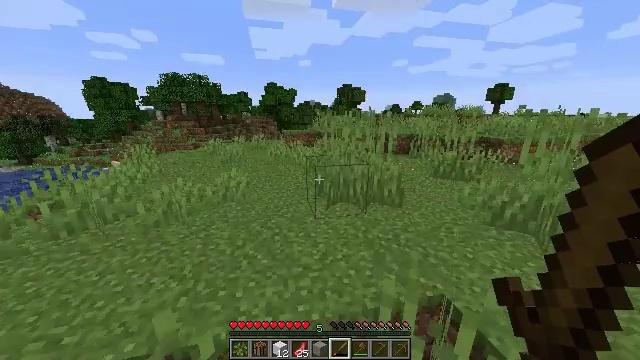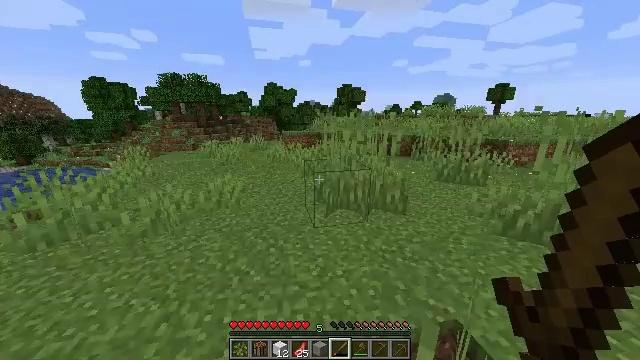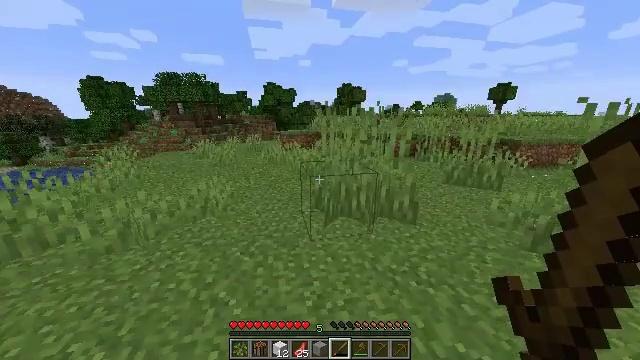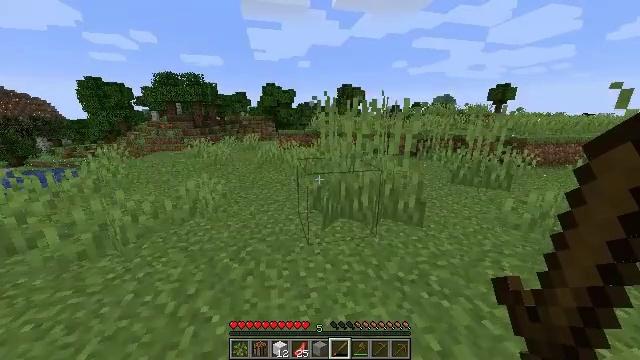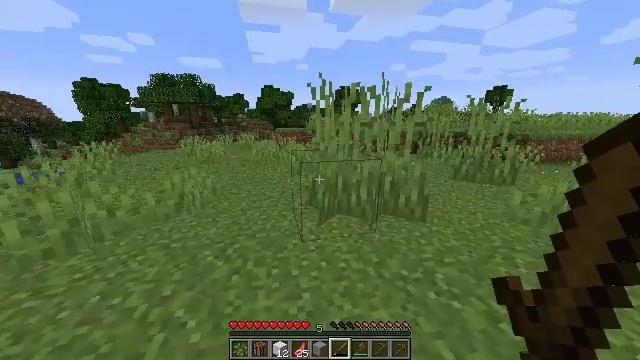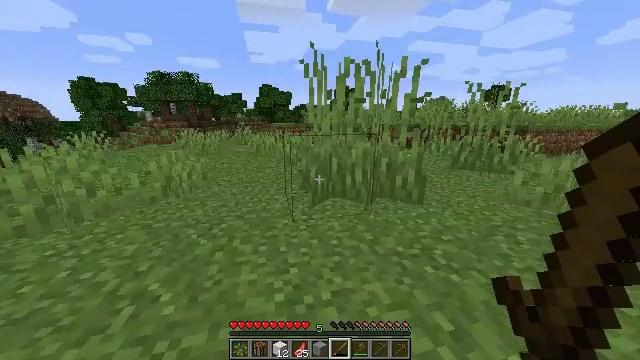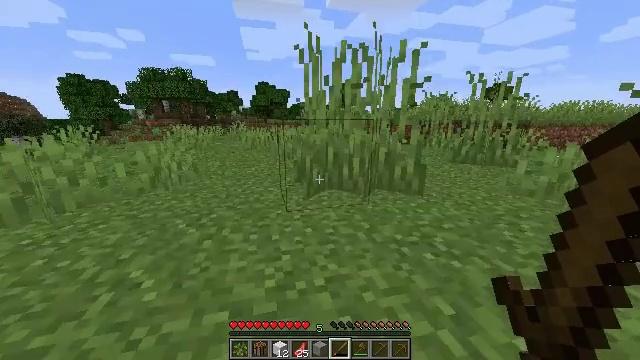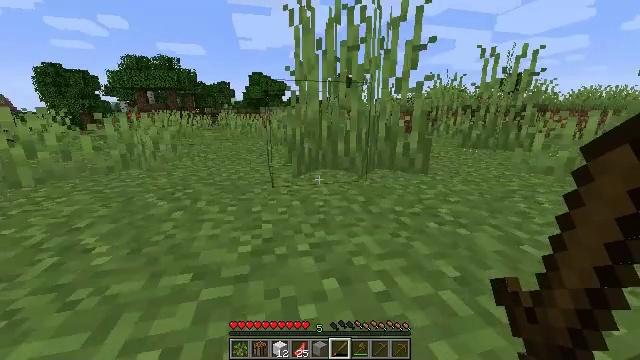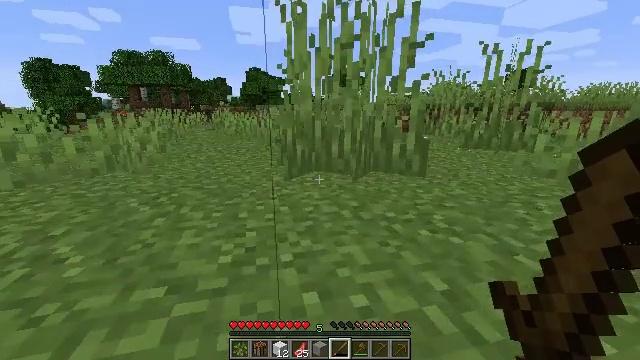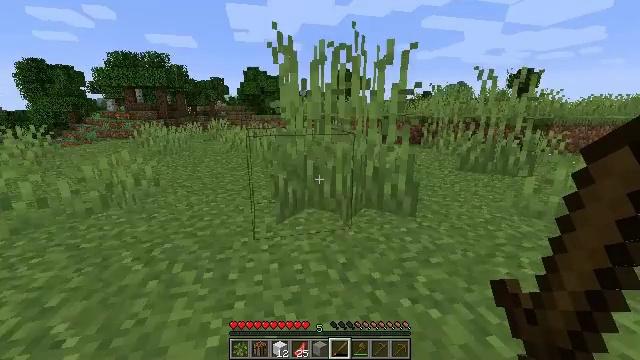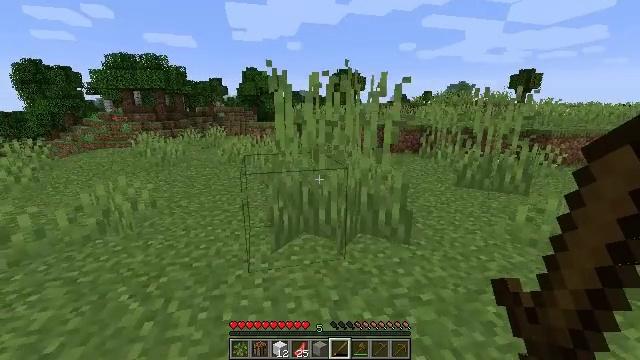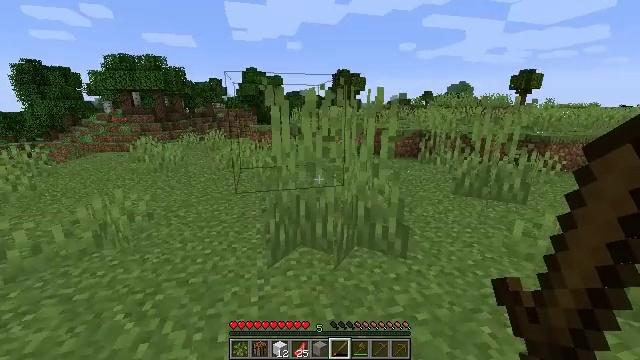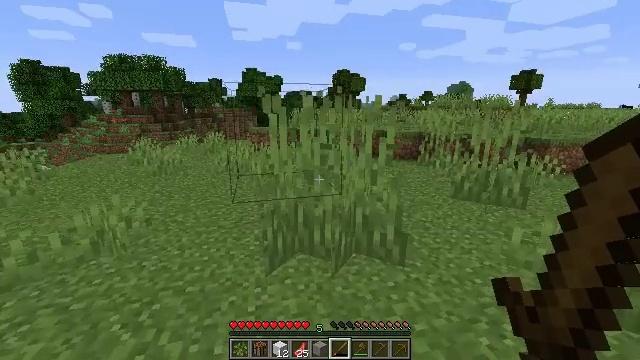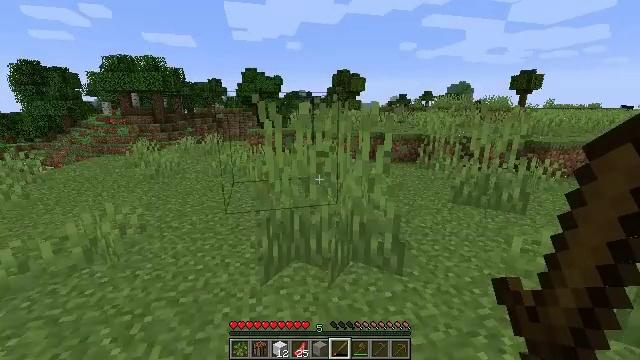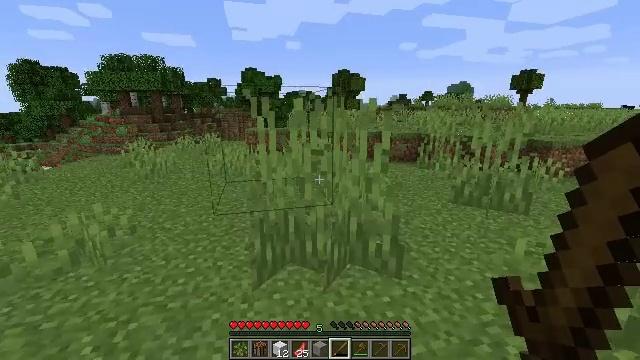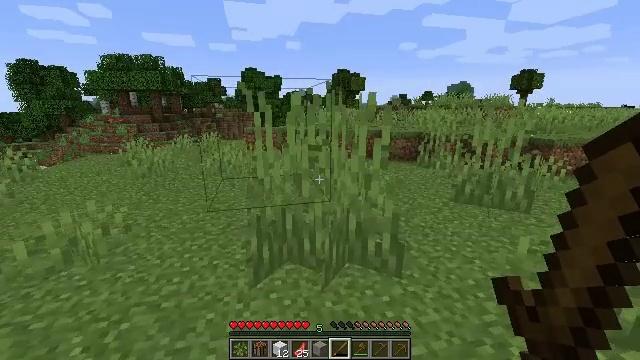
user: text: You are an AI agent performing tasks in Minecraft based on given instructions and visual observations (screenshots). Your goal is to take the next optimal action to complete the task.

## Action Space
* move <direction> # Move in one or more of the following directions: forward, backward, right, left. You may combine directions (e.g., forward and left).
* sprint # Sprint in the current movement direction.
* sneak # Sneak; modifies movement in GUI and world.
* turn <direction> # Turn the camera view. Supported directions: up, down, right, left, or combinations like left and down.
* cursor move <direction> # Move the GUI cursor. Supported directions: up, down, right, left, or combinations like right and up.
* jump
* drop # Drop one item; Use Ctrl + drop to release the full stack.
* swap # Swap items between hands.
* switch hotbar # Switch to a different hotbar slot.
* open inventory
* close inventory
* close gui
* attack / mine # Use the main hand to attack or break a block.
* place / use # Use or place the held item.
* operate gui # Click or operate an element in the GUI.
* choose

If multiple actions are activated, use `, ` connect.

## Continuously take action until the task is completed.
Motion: motion action
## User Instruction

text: Harvest sugar cane from the plant.
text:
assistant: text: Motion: move forward, jump
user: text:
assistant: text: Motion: move forward, jump
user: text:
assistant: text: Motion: move forward, jump
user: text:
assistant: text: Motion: move forward, jump
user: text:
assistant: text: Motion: move forward, jump
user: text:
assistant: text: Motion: move forward, sprint, jump
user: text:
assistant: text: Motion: move forward, sprint, jump
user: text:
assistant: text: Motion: move forward, sprint, jump
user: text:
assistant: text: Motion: move forward, sprint, jump
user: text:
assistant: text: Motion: move forward, sprint, jump
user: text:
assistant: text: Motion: move forward, jump
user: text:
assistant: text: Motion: move forward, jump
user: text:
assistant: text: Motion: move forward, jump
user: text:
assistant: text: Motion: move forward, jump
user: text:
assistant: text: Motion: move forward, jump
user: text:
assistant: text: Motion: move forward, sprint, jump
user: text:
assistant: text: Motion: move forward, sprint, jump
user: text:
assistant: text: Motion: move forward, sprint, jump
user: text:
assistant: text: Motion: move forward, sprint, turn right, jump
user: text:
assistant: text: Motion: move forward, turn right, jump
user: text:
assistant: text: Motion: move forward, turn right, jump
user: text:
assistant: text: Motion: move forward, turn right and down, jump
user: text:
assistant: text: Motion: move forward, turn right, jump
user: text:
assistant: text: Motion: move forward, turn right, jump
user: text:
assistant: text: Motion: move forward, jump
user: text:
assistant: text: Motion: move forward, sprint, jump
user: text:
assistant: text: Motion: move forward, sprint, jump
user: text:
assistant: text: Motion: move forward, sprint, jump
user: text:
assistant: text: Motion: move forward, sprint, jump
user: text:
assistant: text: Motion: move forward, sprint, jump